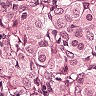
Metastatic tissue present: yes